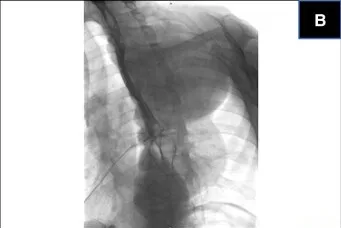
(B) Barium oesophagram demonstrating a large aortic aneurysm (dark silhouette in the upper left hemithorax) compressing the oesophagus at the T5 level.
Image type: radiology (x_ray)